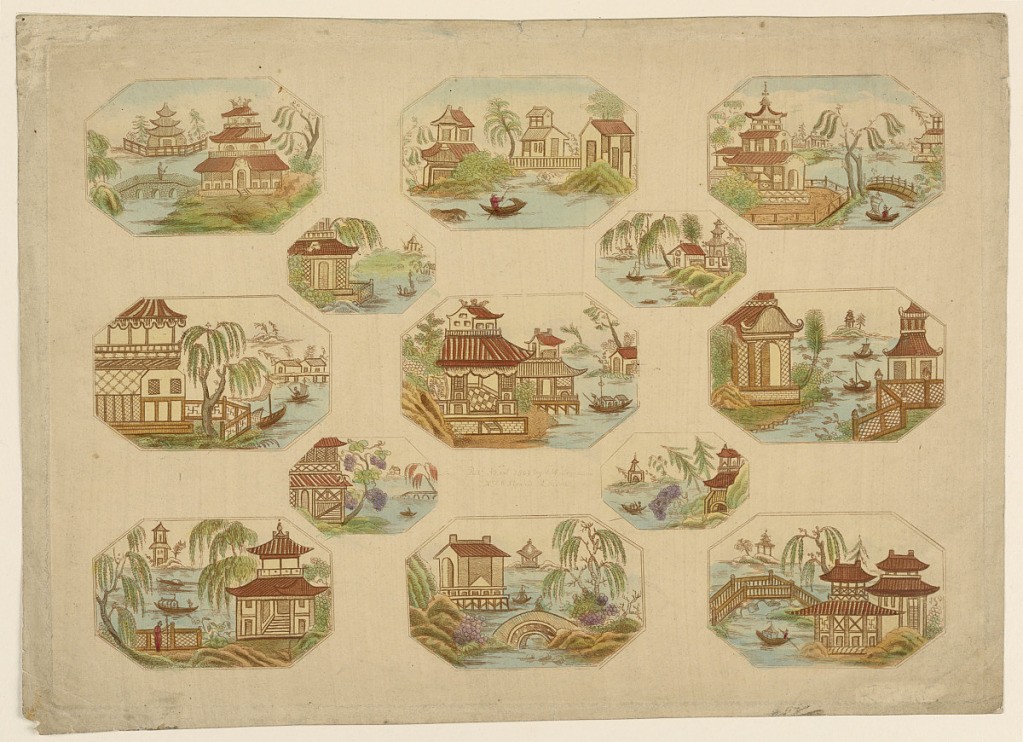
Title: Japanese Motifs
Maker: James Williamson
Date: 1803
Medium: Brown ink and watercolor on cream-colored paper
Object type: Decoupage
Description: Horizontal rectangle. Thirteen vignettes of octagonal shape, showing Japanese landscapes. To be used either for decoupage or for motifs for painted tole-ware.